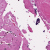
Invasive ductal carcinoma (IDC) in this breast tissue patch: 0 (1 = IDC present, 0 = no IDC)